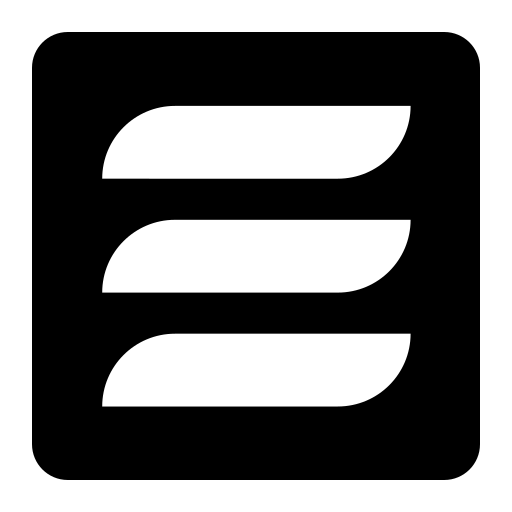
Tags: icon, FontAwesome, fa-icon, brand, jxl